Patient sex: M
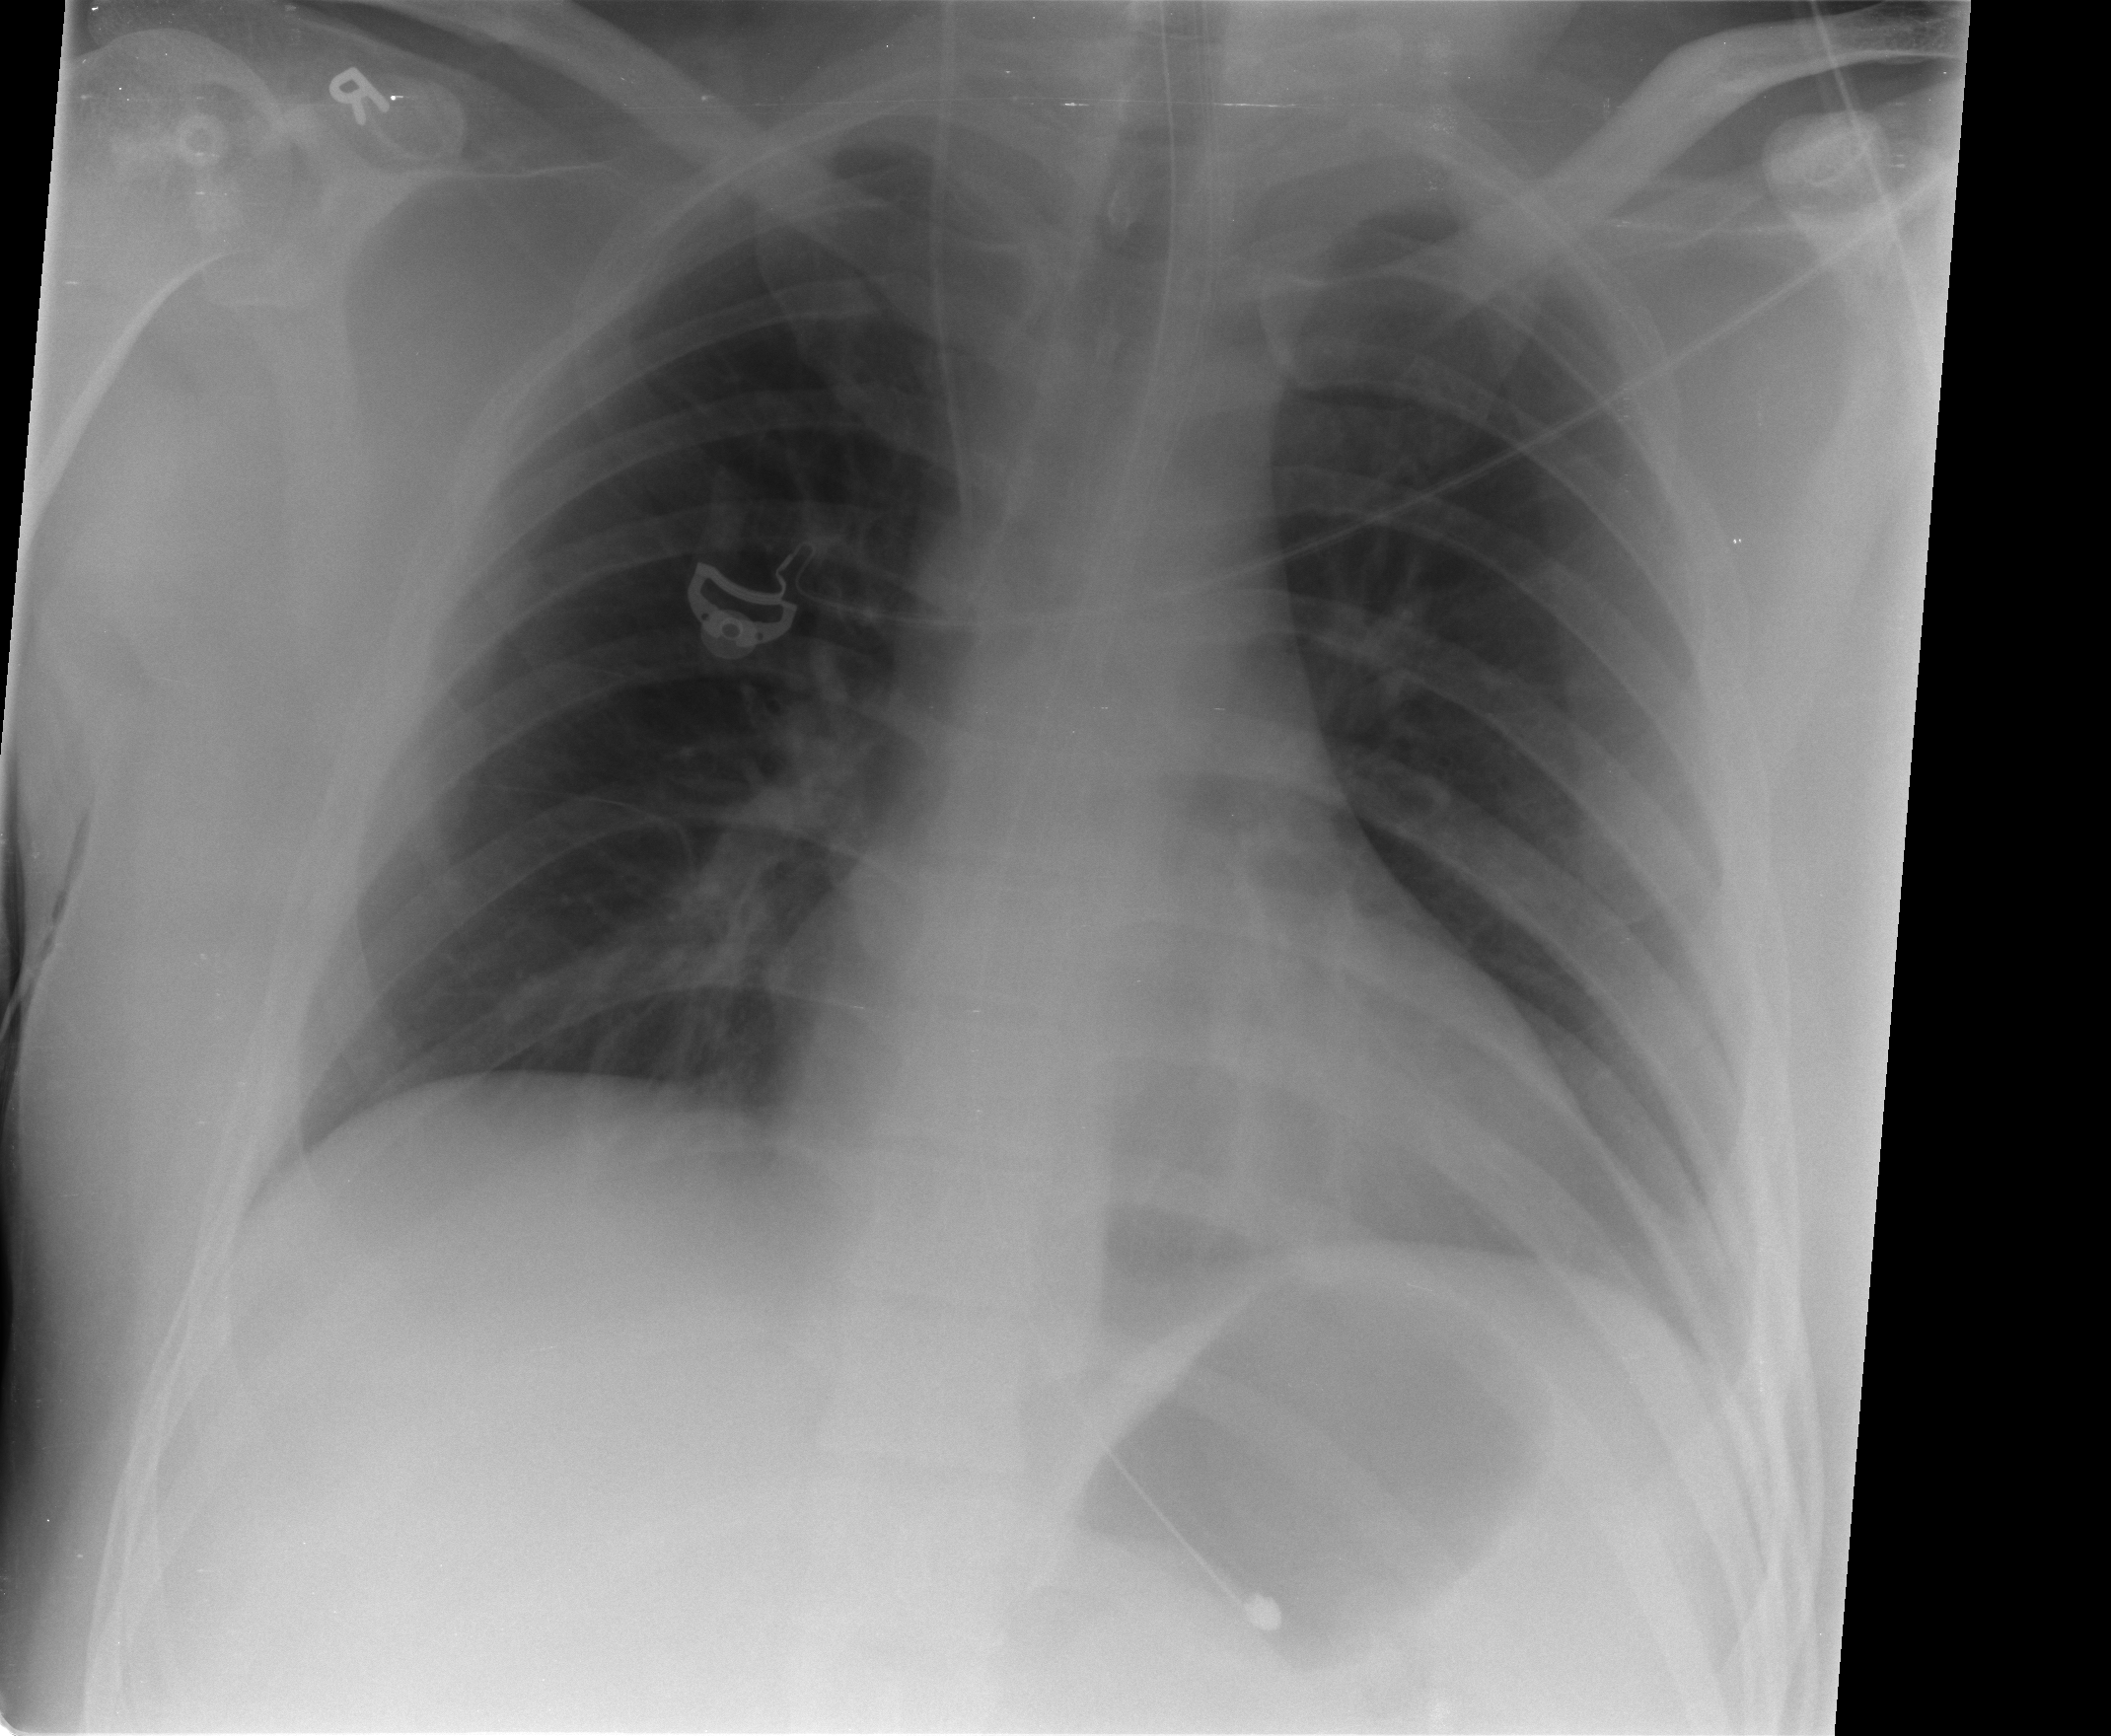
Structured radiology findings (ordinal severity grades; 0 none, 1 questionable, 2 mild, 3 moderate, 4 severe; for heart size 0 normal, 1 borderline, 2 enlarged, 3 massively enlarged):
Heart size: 2
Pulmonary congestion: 0
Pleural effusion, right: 0
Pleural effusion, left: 1
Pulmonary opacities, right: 0
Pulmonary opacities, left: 0
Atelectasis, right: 2
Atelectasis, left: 1